Current action and preconditions to check: trajectory_clear

Your task: For each precondition in the list above, predict whether it will hold at this action.

Consider the current scene as observed from the mobile robot's camera, and analyze the predicted future states of all dynamic agents (e.g., people, animals, vehicles, or any moving entities) within the NEXT SECOND.

IMPORTANT: Only answer "very likely" if you are absolutely certain—based on strong, clear evidence—that a dynamic agent will violate the precondition in the predicted future state. Do NOT answer "very likely" for unlikely, ambiguous, or low-probability risks.

Ask yourself for each precondition: Is there a high probability, with clear and convincing evidence, that the predicted future states of any dynamic agent will interfere with the predicted future state of the currently executing action within the NEXT SECOND, causing that precondition to fail?

Assess the risk level based on these predictions. Use "likely" or "very likely" if motions create a clear risk of interference.

Use "neutral" or "improbable" if agents are nearby but their predicted paths are clearly diverging or non-conflicting.

Failure Risk Categories: "very improbable", "improbable", "neutral", "likely", "very likely"

Answer Format: Output ONLY the probability_of_failure value from these categories: "very improbable", "improbable", "neutral", "likely", "very likely"

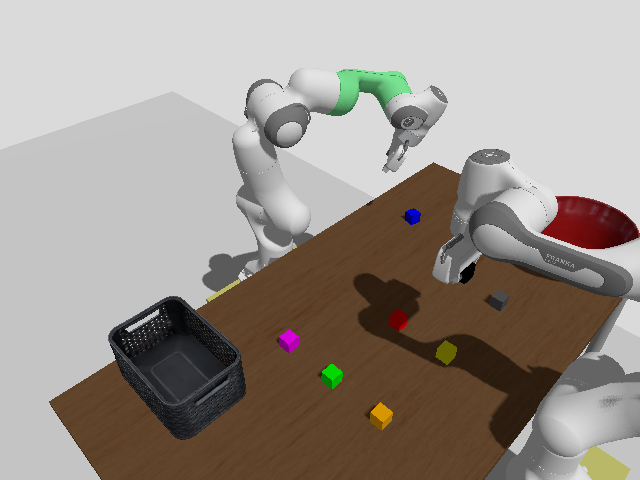

Answer: very improbable